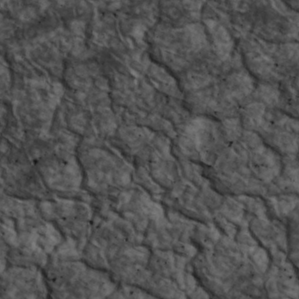
Label: non_frost